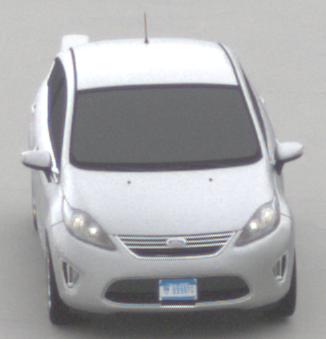
Make: Ford
Model: Fiesta
Detailed model: ’09 Sedan (seventh series)
Model produced from: 2010
Model produced until: 2017
Doors: 4
Color: white
Road condition: dry road
Daytime: midday
Contrast: low contrast